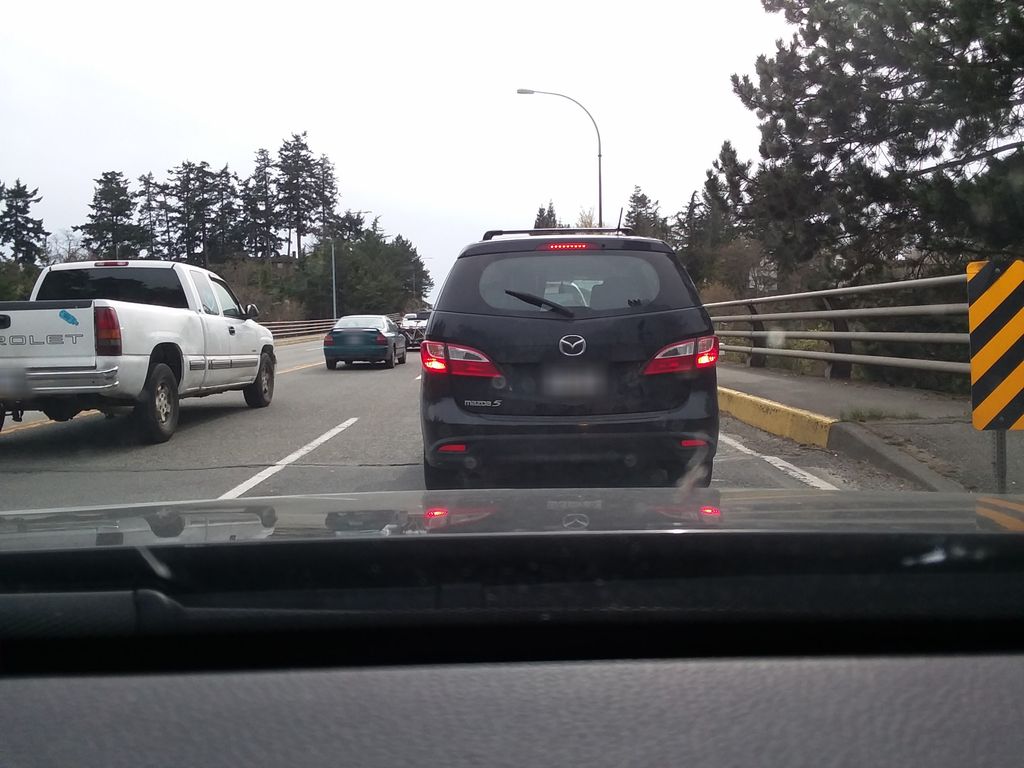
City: victoria